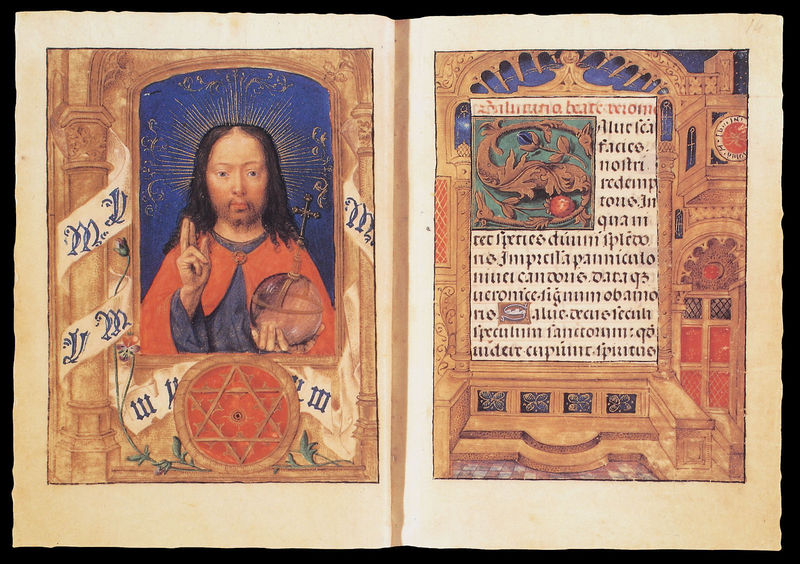
Titel: Stundenbuch
Künstler: Meister der Davidszenen
Standort: Herkunftsort: Gent (EU - B); Herkunftsort: Brügge (EU - B)
Institution: Vatikan, Biblioteca Apostolica Vaticana
Schlagwörter: blau, mann, dreieck, geste, säulen, rot, bibel, gesicht, kirche, apfel, schrift, vergilbt, bank, buch, stern, zweig, schnitt, illustration, kugel, kunst, kathedrale, heiligenschein, christus, jesus, monstranz, segen, heilig, welt, fraktur, sakral, latein, katholisch, buchmalerei, doppelseite, koran, talmud, scgrift, peace, hieligenschein, segengeste